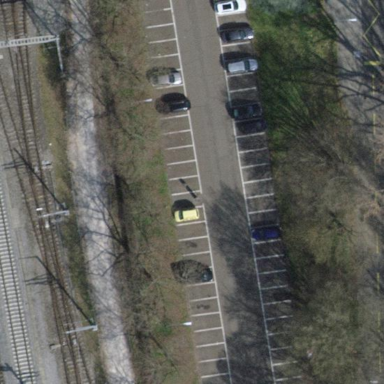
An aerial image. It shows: Street-side parking area with asphalt surface.